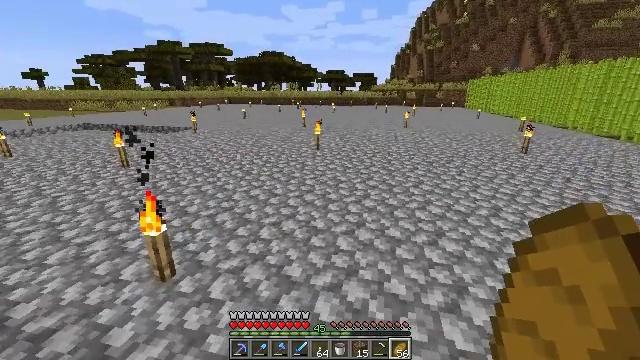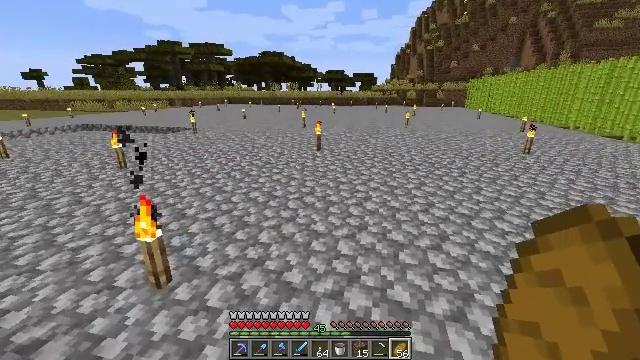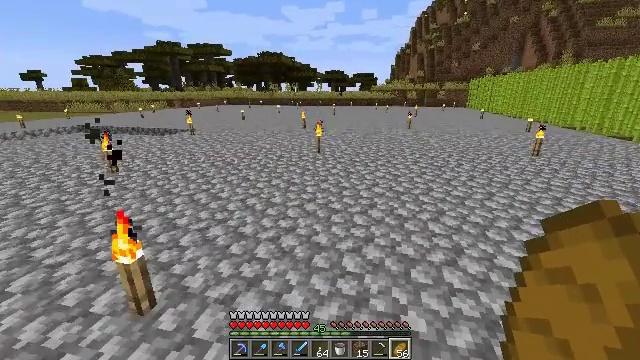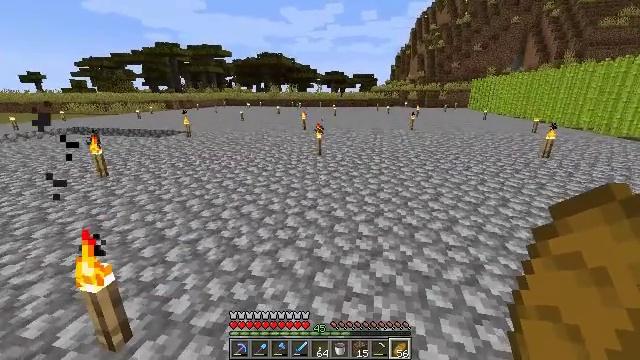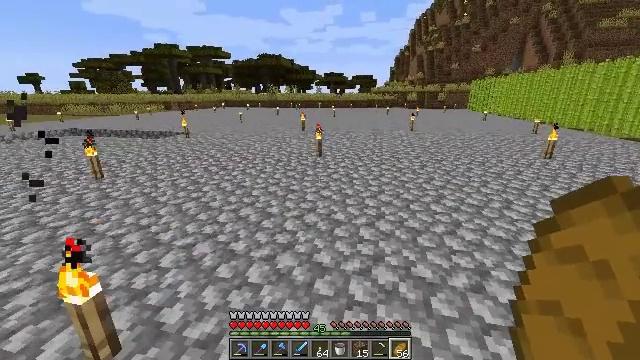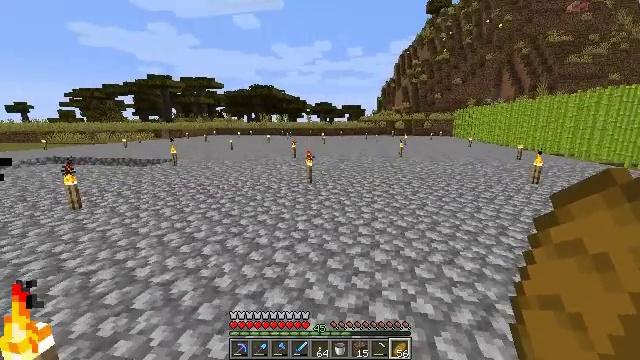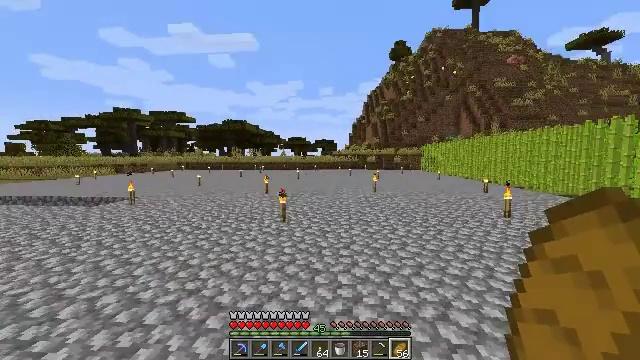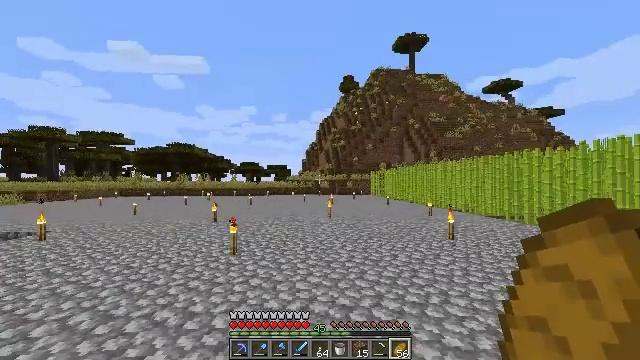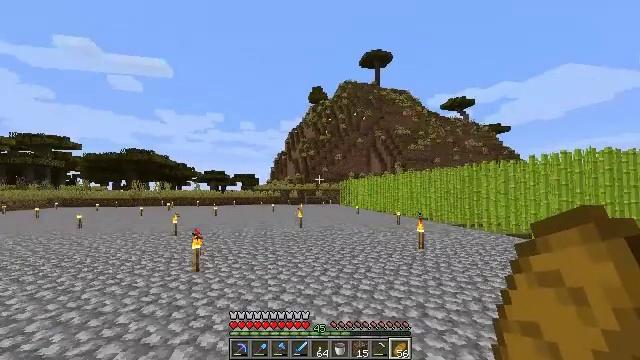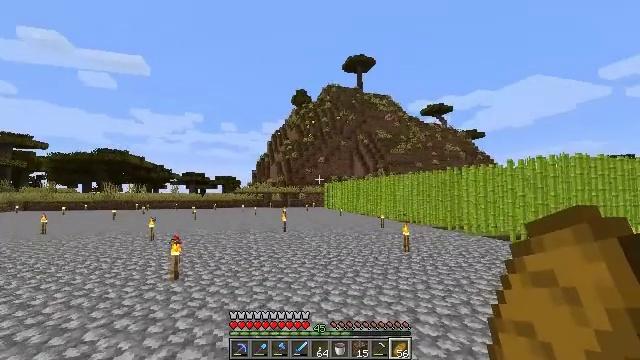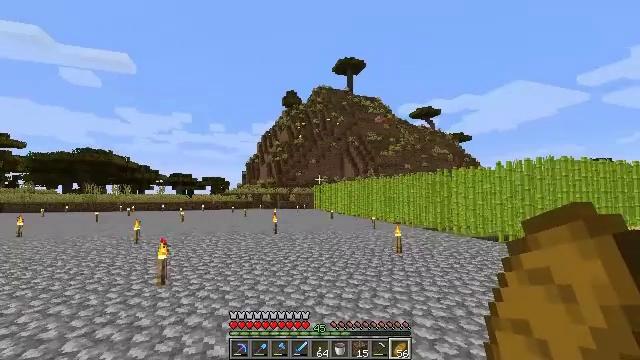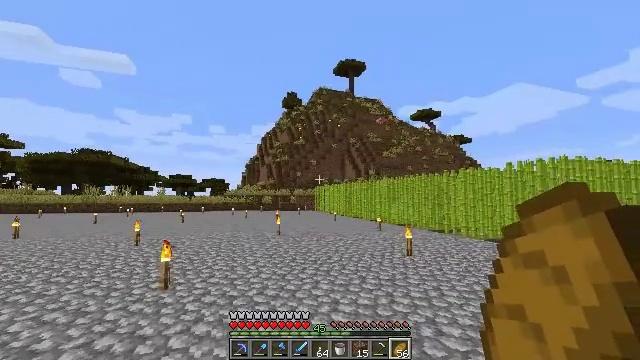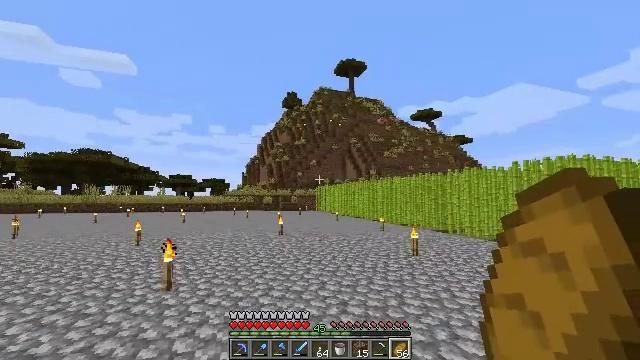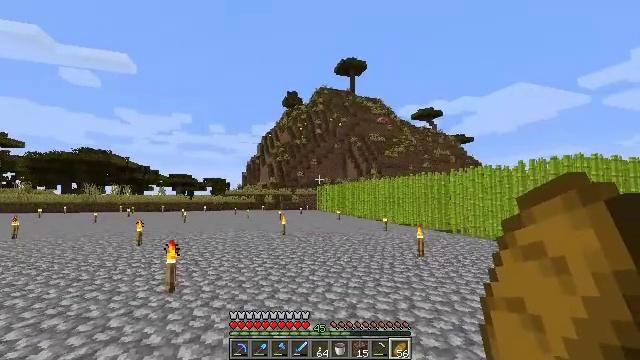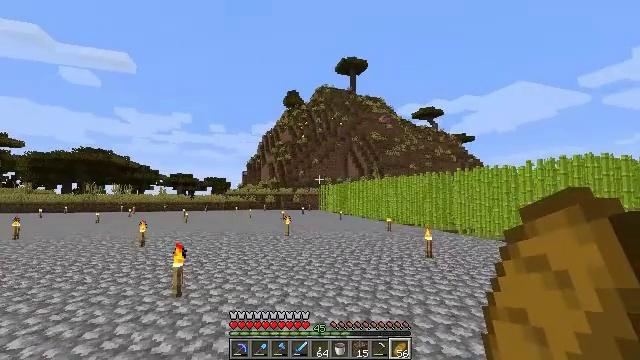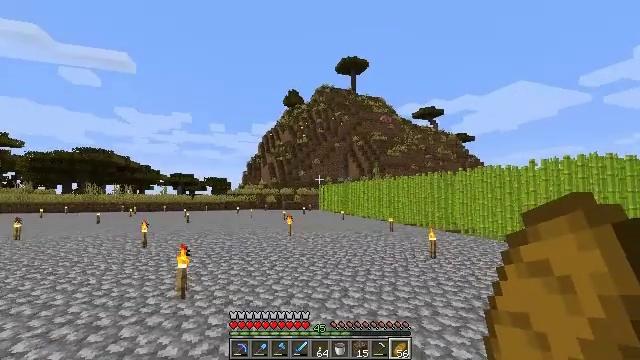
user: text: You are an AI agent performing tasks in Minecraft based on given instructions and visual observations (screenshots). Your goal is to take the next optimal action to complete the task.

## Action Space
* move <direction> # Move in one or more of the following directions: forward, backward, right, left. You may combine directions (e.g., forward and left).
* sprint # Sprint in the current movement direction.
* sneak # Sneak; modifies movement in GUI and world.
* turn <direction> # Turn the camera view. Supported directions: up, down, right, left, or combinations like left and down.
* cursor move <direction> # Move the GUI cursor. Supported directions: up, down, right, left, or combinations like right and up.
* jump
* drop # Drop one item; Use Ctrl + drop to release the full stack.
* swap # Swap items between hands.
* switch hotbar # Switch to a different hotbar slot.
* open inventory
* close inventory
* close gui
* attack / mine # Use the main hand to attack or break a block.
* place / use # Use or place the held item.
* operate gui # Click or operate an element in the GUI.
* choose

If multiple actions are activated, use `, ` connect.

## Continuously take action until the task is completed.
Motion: motion action
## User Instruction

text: Mine the lime bed to collect it.
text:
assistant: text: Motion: move forward
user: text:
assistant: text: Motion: move forward
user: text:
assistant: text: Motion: move forward
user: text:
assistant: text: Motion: move forward
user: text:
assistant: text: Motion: move forward, turn right and up
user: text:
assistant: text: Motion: move forward, turn right and up
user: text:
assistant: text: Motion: move forward and move left, turn right and up
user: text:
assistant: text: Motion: move forward and move left, turn right and up
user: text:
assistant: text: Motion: move forward and move left, turn right
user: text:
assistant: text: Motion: move forward and move left, turn right
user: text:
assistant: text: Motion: move forward and move left
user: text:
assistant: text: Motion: move forward and move left
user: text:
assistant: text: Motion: move forward and move left
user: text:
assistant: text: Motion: move left
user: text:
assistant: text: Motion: move left
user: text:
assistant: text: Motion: move left
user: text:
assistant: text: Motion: move left
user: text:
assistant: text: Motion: move left
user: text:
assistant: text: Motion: move left, turn down
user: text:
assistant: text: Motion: move left, turn down
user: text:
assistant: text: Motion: move left, turn left and down
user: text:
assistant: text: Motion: move left, turn left and down
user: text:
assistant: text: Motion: move forward and move left, turn left and down
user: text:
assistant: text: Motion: move forward and move left, turn left and down
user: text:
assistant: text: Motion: move forward and move left, turn left and down
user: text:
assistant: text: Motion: move forward and move left, turn left
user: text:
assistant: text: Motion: move forward and move left, turn left
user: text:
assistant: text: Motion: move forward and move left, turn left
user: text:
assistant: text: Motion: move forward and move left, turn left
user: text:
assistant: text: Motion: move forward and move left, turn left